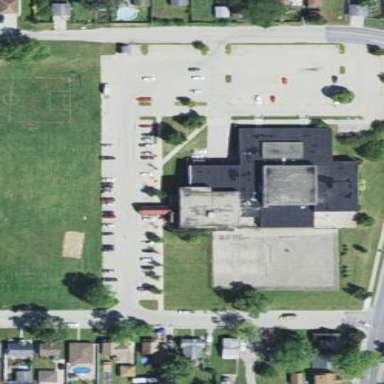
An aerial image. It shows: Sports center building.